Field crop: tomato
Growth stage: 1
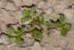
Species: portulaca